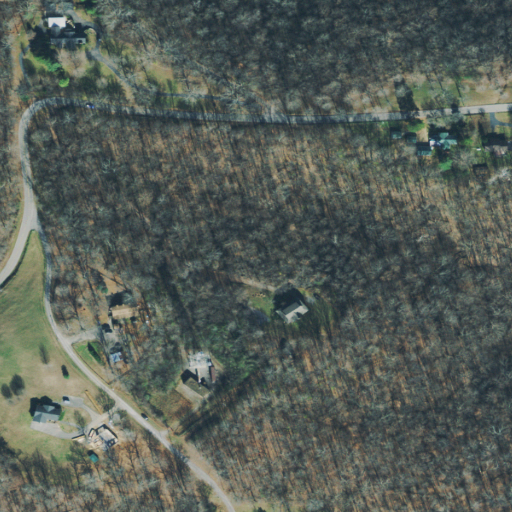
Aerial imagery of ridge(s) in Tennessee named Sullivan Ridge containing deciduous forest, open development, grassland, pasture, mixed forest, and low intensity development